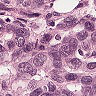
Metastatic tissue present: yes